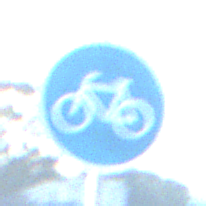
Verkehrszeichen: Radweg
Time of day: Dawn
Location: Outdoor (Nature)
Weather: Clear
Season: NotSpecified
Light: Natural